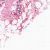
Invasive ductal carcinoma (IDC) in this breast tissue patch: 0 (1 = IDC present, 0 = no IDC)